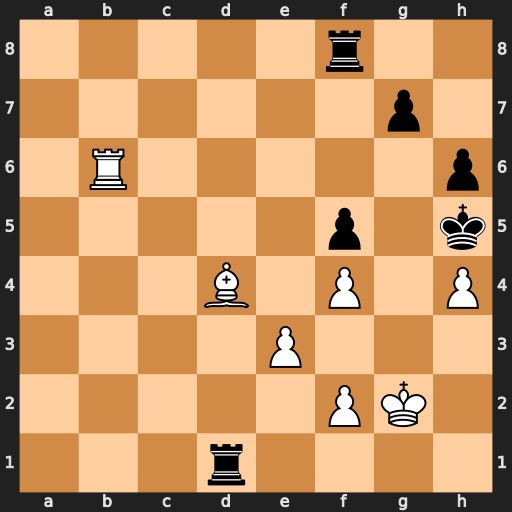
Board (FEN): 5r2/6p1/1R5p/5p1k/3B1P1P/4P3/5PK1/3r4
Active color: w
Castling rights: -
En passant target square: -
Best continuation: Bxg7 Rh8 Bxh8